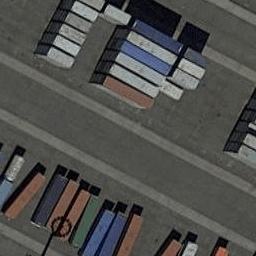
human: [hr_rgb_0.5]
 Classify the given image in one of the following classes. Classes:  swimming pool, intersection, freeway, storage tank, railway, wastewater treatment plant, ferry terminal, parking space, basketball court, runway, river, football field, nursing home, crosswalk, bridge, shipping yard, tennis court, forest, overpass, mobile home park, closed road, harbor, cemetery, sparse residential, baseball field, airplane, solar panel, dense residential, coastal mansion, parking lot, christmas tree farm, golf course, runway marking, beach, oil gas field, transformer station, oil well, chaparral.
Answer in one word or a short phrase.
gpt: shipping yard